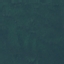
Label: Forest